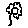
Label: flower